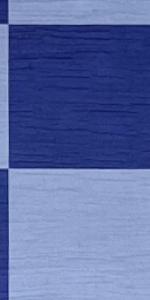
Label: Empty